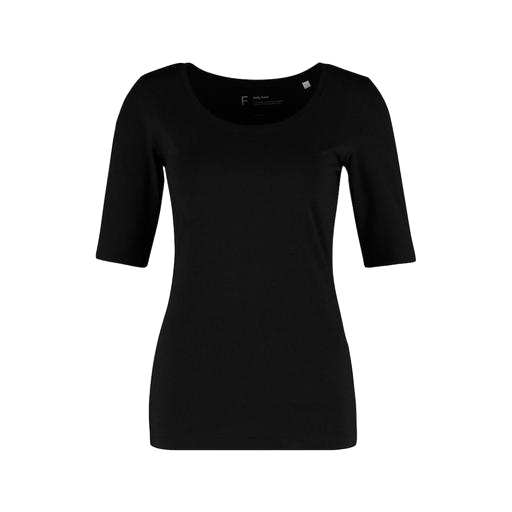
black scoop neck t-shirt, black stretch scoop tee, black three-quarter-sleeve scoop-neck t-shirt only macy, white background